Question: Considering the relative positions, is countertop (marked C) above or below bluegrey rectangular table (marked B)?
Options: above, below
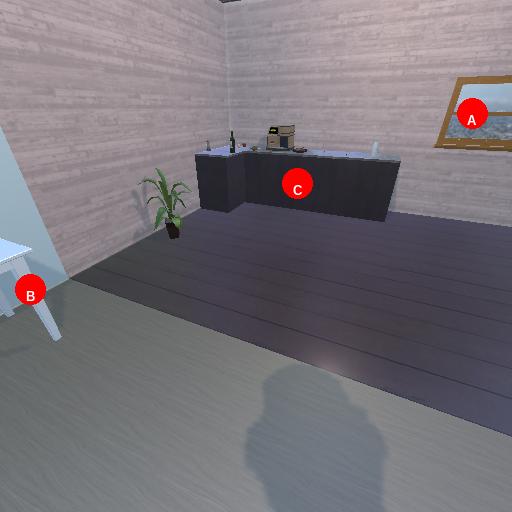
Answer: above